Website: lowes
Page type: review-order
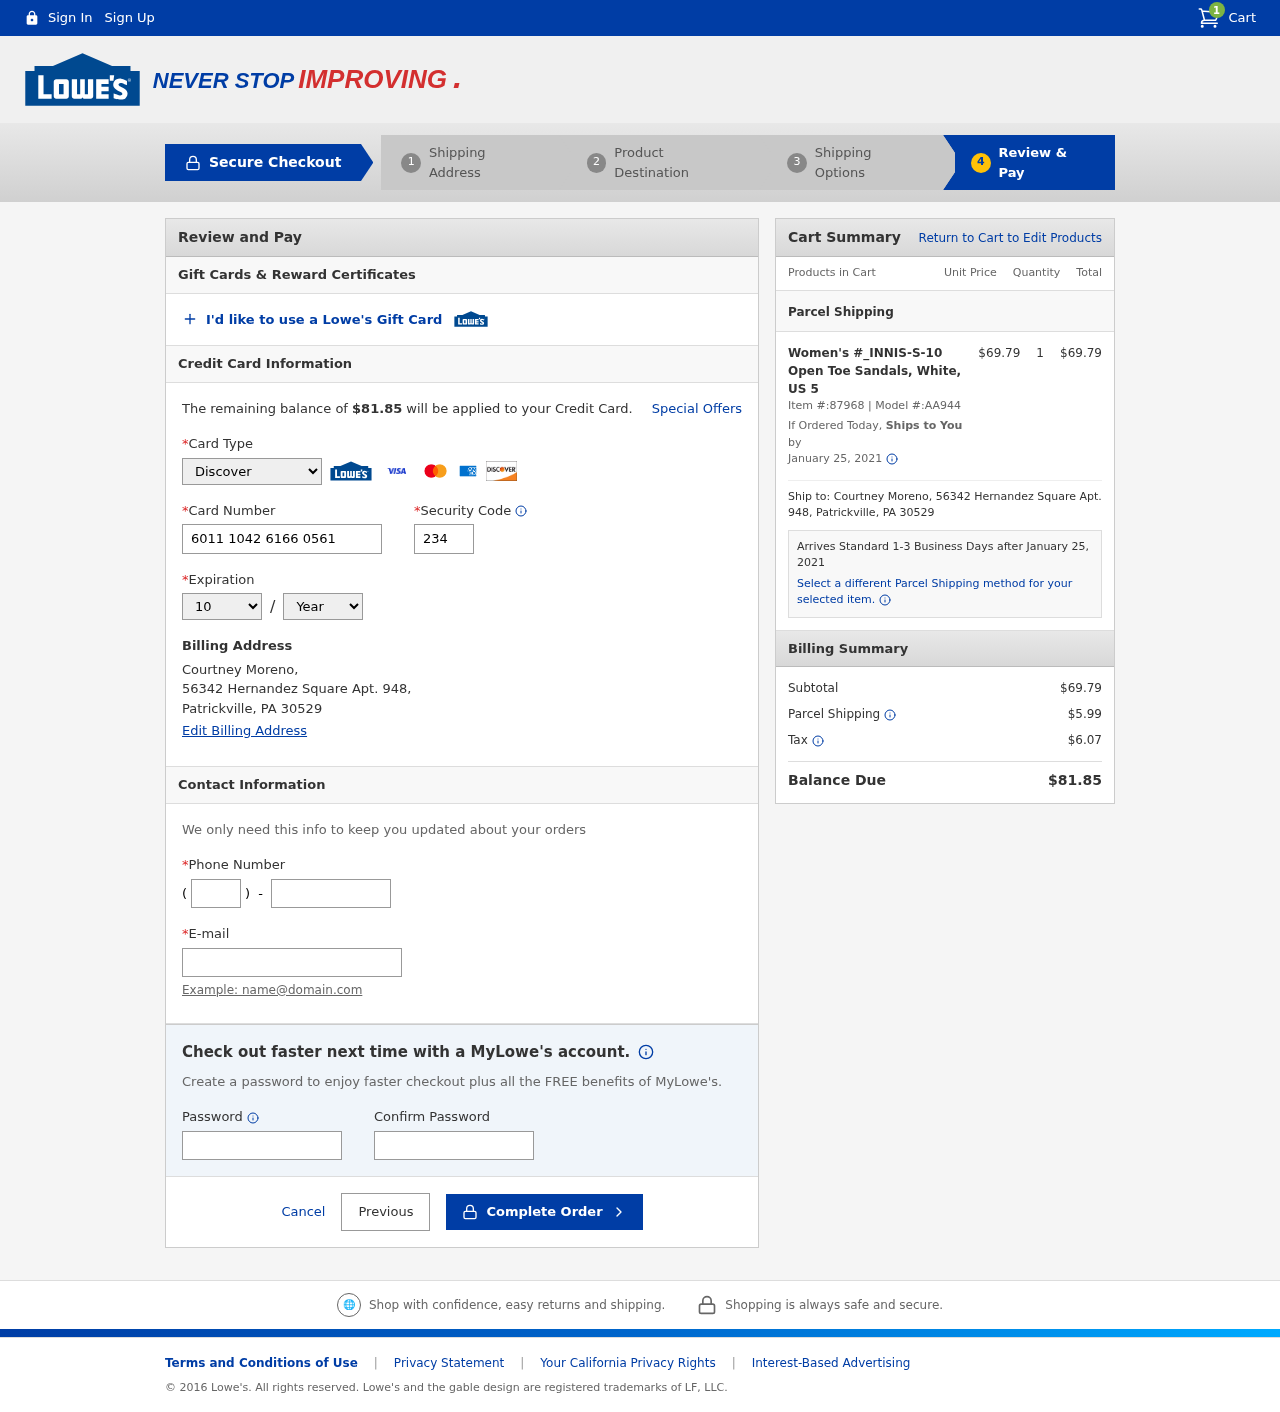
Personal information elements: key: PII_CARD_CVV
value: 234
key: PII_CARD_EXPIRY_MONTH
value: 10
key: PII_CARD_EXPIRY_YEAR
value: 29
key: PII_CARD_NUMBER
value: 6011 1042 6166 0561
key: PII_CARD_TYPE
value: Discover
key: PII_CITY
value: Patrickville
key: PII_EMAIL
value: courtney_moreno@hotmail.com
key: PII_FULLNAME
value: Courtney Moreno,
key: PII_PHONE
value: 7115993013
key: PII_PHONE_AREA
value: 711
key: PII_POSTCODE
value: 30529
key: PII_STATE_ABBR
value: PA
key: PII_STREET
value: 56342 Hernandez Square Apt. 948
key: PII_STREET
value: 56342 Hernandez Square Apt. 948,
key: PII_FULLNAME2
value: Courtney Moreno
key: PII_POSTCODE_FULL
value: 30529
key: PII_CITY_STATE
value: Patrickville, PA
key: PII_CITY_STATE_ZIP
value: Patrickville, PA 30529
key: PII_POSTCODE_NUMERIC
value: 30529
Product elements: key: PRODUCT1_NAME
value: Women's #_INNIS-S-10 Open Toe Sandals, White, US 5
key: PRODUCT1_PRICE
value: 69.79
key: PRODUCT1_QUANTITY
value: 1
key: PRODUCT1_ITEM_NUMBER
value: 87968
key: PRODUCT1_MODEL_NUMBER
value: AA944
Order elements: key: ORDER_NUM_ITEMS
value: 1
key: ORDER_TOTAL
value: $81.85
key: ORDER_SHIPPING_DATE
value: January 25, 2021
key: ORDER_SUBTOTAL
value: $69.79
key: ORDER_SHIPPING_DATE2
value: January 25, 2021
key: ORDER_SUBTOTAL2
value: $69.79
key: ORDER_SHIPPING_COST
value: $5.99
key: ORDER_TAX
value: $6.07